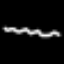
Label: squiggle